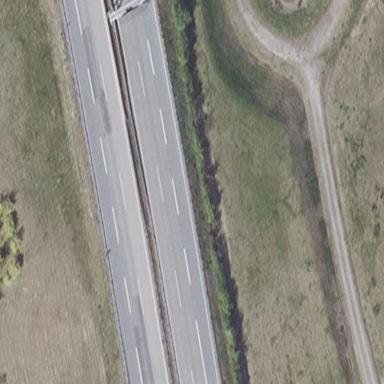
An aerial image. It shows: Y-shaped junction where asphalt motorway is located.